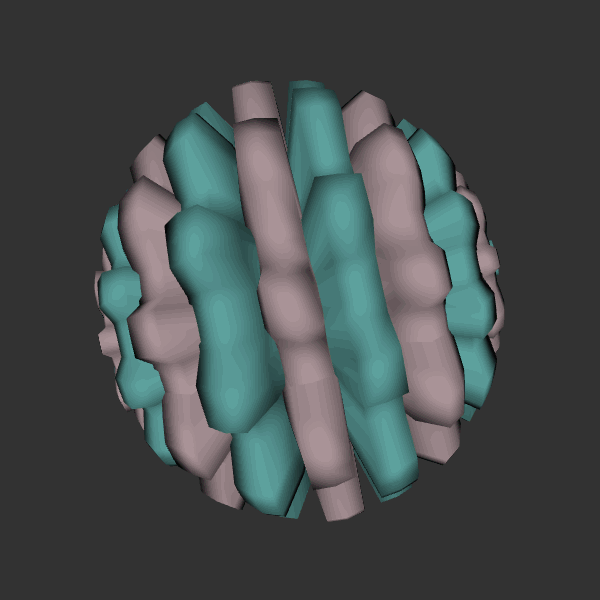
Background: dark